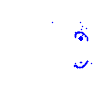
Particle: pion